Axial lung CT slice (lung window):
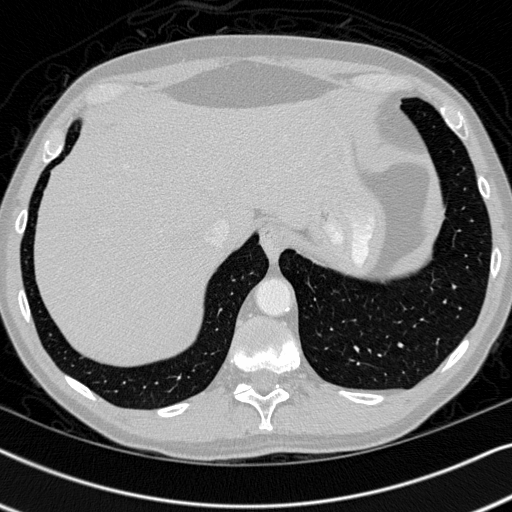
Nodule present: no